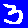
Digit: 3